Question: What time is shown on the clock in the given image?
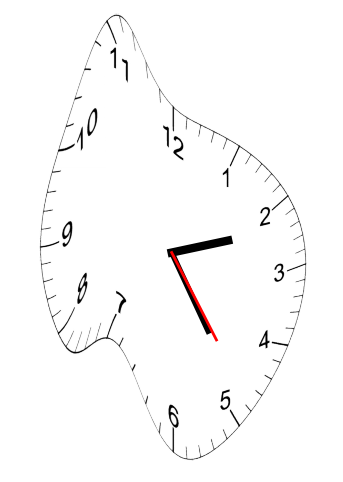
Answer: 02:24:24